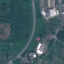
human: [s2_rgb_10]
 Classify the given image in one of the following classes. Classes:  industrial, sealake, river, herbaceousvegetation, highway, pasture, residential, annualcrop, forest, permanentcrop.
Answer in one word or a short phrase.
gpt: Highway